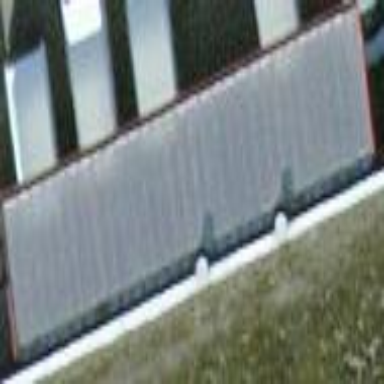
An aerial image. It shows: View of roof of building.